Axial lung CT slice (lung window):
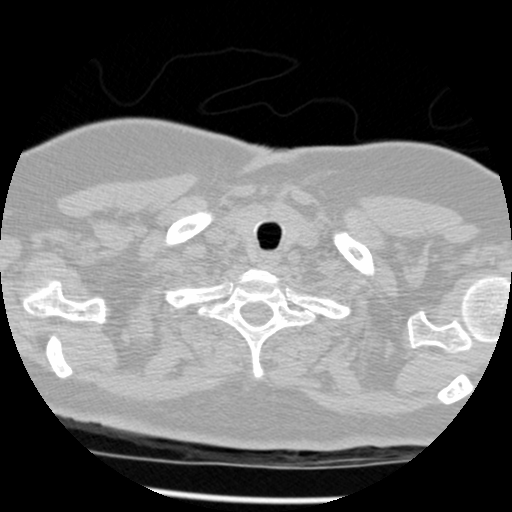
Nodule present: no